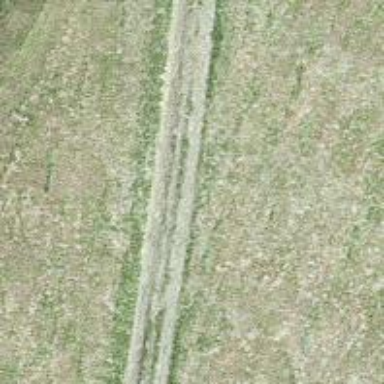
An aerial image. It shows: Track with grade 4 tracktype.